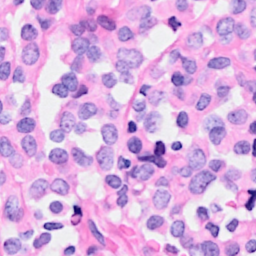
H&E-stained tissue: Breast